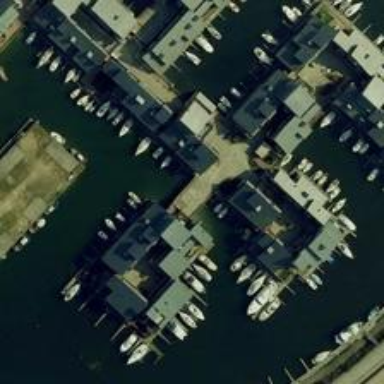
The boats are of different sizes, and the water is dark green .